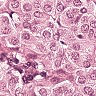
Metastatic tissue present: yes